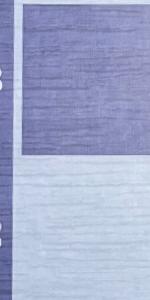
Label: Empty